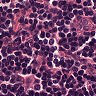
Metastatic tissue present: no